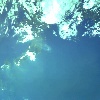
Label: water